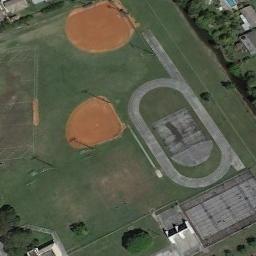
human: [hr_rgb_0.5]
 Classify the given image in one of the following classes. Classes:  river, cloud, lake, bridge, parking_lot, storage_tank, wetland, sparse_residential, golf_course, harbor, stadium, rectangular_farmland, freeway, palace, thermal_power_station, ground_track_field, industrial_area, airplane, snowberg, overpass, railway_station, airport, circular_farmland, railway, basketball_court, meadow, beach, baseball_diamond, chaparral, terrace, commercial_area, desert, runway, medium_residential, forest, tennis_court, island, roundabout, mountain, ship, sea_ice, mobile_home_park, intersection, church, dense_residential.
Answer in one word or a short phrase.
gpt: baseball_diamond